Field crop: maize
Growth stage: 2
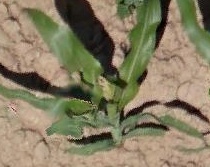
Species: maize